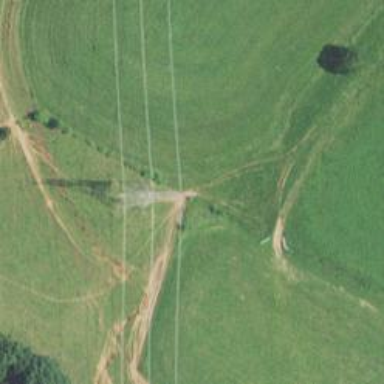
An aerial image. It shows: Power tower.